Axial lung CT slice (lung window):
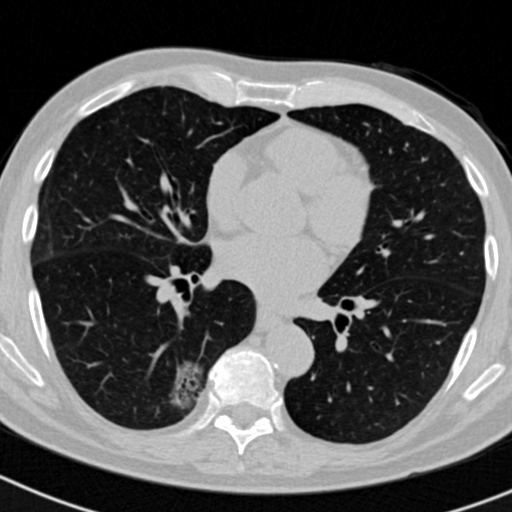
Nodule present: yes
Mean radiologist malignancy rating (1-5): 3